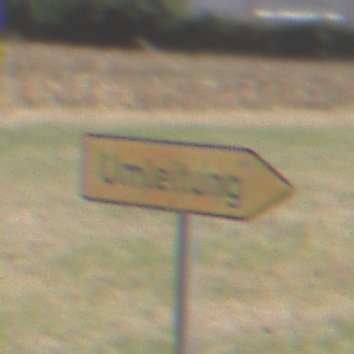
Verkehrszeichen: UmleitungswegweiserRechtsweisend
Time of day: MorningAfternoon
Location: Outdoor (Suburban)
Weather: PartlyCloudy
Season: NotSpecified
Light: Natural